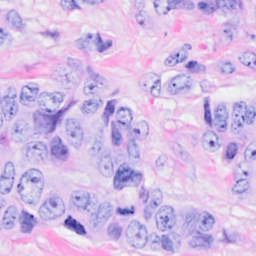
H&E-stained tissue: Breast